Question: I created navigation tabs that load content when you click the tab. But in the active tab, the content of all the tabs is loading. I have included a PHP file to load the content but when I remove the PHP file and put normal content it's working properly.
'''
<div class="nav-tabs-horizontal" data-plugin="tabs">
<ul class="nav nav-tabs nav-tabs-line" role="tablist">
<li class="nav-item" role="presentation">
<a class="nav-link active" data-toggle="tab" href="#settingsTab"
aria-controls="settings" role="tab">Settings</a>
</li>
<li class="nav-item" role="presentation">
<a class="nav-link" data-toggle="tab" href="#locationsTab"
aria-controls="locations" role="tab">Buisness </a>
</li>
<li class="nav-item" role="presentation">
<a class="nav-link" data-toggle="tab" href="#taxTab"
aria-controls="tax" role="tab">Tax</a>
</li>
<li class="nav-item" role="presentation">
<a class="nav-link" data-toggle="tab" href="#productsettingsTab"
aria-controls="product" role="tab">
Product </a>
</li>
<li class="nav-item" role="presentation">
<a class="nav-link" data-toggle="tab" href="#invoiceTab"
aria-controls="invoiceTab" role="tab">Invoice Settings
</a>
</li>
<li class="nav-item" role="presentation">
<a class="nav-link" data-toggle="tab" href="#emailTab"
aria-controls="emailTab" role="tab">Email Settings
</a>
</li>
<li class="nav-item" role="presentation">
<a class="nav-link" data-toggle="tab" href="#audit"
aria-controls="audit" role="tab">Audit</a>
</li>
</ul>
<div class="tab-content ">
<div class="tab-pane active" id="settingsTab" >
<?php include 'settings.php'; ?>
</div>
<div class="tab-pane" id="locationsTab" >
<?php include 'locations.php'; ?>
</div>
<div class="tab-pane " id="taxTab" >
<?php include 'tax.php'; ?>
</div>
<div class="tab-pane " id="productsettingsTab" >
<?php include 'product.php'; ?>
</div>
<div class="tab-pane " id="invoiceTab" >
<?php include 'invoice.php'; ?>
</div>
<div class="tab-pane " id="emailTab" >
<?php include 'email.php'; ?>
</div>
<div class="tab-pane " id="audit" >
<?php include 'auditlogs.php'; ?>
</div>
</div>
</div>
'''

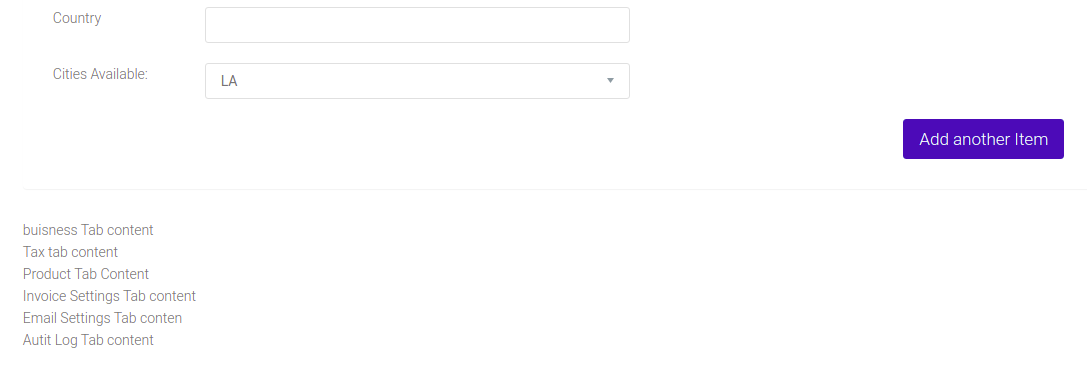
Answer: As per the screen, it appears that few files (either bootstrap or jquery) are not loading. Please correct them.